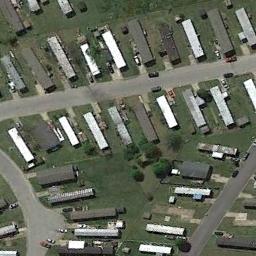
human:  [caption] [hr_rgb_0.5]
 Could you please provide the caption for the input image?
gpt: The mobile home park is on the grass next to the road .

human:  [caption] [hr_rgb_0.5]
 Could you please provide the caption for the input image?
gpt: There were several cars parked along the road, And there were two rows of mobile homes on the lawn .

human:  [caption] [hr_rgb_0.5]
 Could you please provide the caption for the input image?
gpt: Many buildings are in the mobile home park .

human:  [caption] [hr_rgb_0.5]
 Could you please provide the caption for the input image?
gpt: The mobile home park has some neatly arranged mobile homes on the grass and some roads go through the mobile home park .

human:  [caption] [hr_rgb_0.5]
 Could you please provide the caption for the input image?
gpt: There are many buildings on green lawns in the mobile home park .